Question: I'm using jqGrid to show the data of my service, I was previously retrieving the data using 'jsonp' but I'm not allow to use it anymore, so I changed all the others ajax calls of the application (they use jQuery ajax), and they work fine but jqGrid is giving me problems, previously I was using:
'''
myObj.jqGrid({
url: externalUrlOfMyService,
datatype: 'json',
mtype: 'GET',
postData: {
obj1: JSON.stringify(valueObj1),
obj2: JSON.stringify(valueObj2)
})
...
});
'''
'''
myObj.jqGrid({
url: externalUrlOfMyService,
datatype: 'json',
mtype: 'POST',
postData: JSON.stringify({
obj1: valueObj1,
obj2: valueObj2
}),
ajaxGridOptions: { contentType: "application/json", cache: true },
...
})
'''
I know it reaches the server cause I have a breakpoint on the 'Application_BeginRequest' of my 'global.asax', but that's all, it never enters the method.
If I try with 'GET' method it enters the method but all parameters are 'null'.
Note: I'm using jqGrid 4.5.2
Any ideas?
Thanks in advance.
'''
<OperationContract()>
<WebInvoke(Method:="*",
RequestFormat:=WebMessageFormat.Json,
ResponseFormat:=WebMessageFormat.Json,
BodyStyle:=WebMessageBodyStyle.WrappedRequest)>
<FaultContract(GetType(ServiceFault))>
Function RetrievePhones(userCompany As LookUpValue,
recordOwnerType As Enumerations.EnumRecordOwnerType,
recordOwnerId As String,
consumer As ConsumerObject)
'''
I did this, but I'm getting bad request, is there something wrong?
'''
postData: {
userCompany: userCompany,
recordOwnerType: recordOwnerType,
recordOwnerId: recordOwnerId,
consumer: consumer
},
ajaxGridOptions: { contentType: "application/json" },
serializeGridData: function (data) {
return JSON.stringify({
userCompany: data.userCompany,
recordOwnerType: data.recordOwnerType,
recordOwnerId: data.recordOwnerId,
consumer: data.consumer
});
},
'''
Fiddler

Maybe it's irrelevant, but heres the info of my global.asax:
'''
HttpContext.Current.Response.AddHeader("Access-Control-Allow-Origin", WebConfigurationManager.AppSettings("AllowOrigin"))
'HttpContext.Current.Response.AddHeader("Access-Control-Allow-Credentials", "true")
'AuthenticateAJAXRequest()
If HttpContext.Current.Request.HttpMethod = "OPTIONS" Then
'These headers are handling the "pre-flight" OPTIONS call sent by the browser
HttpContext.Current.Response.AddHeader("Access-Control-Allow-Methods", "GET, POST")
HttpContext.Current.Response.AddHeader("Access-Control-Allow-Headers", "Authorization, Origin, Content-Type, Accept, X-Requested-With")
HttpContext.Current.Response.AddHeader("Access-Control-Max-Age", "<PHONE>")
HttpContext.Current.Response.[End]()
End If
'''
I just check that at the end of the options of my jqGrid I had 'ajaxGridOptions: { timeout: 30000 }' which was overwriting 'ajaxGridOptions: { contentType: "application/json" }' that I was previously setting, therefore I was having 'Content-Type: text/html' on fiddler and giving me the 400 bad request.
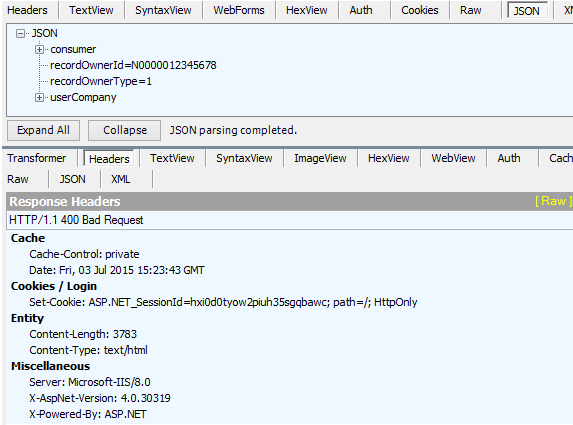
Answer: You use 'BodyStyle:=WebMessageBodyStyle.WrappedRequest' proeprty. It means that needed be JSON encoded as one object. See <URL>.
Thus you have to use 'serializeGridData' to serialize (your custom parameters which you added in 'postData' and the standard jqGrid parameters):
'''
serializeGridData: function (data) {
return JSON.stringify(data);
}
'''
I recommend you to remove 'cache: true' option additionally, which have no sense in case of usage 'mtype: 'POST''.